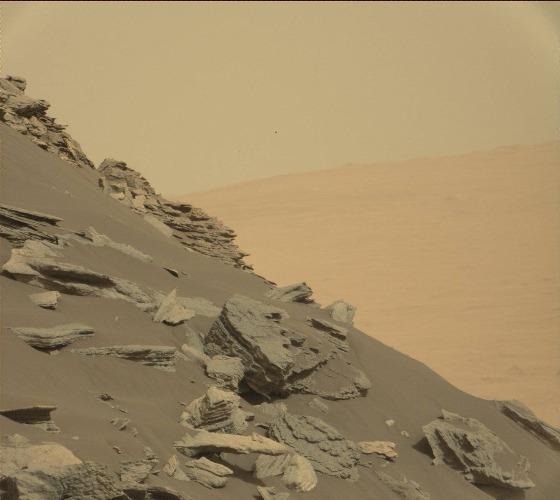
Terrain classes present: Bedrock, Gravel / Sand / Soil, Rock, Shadow, Sky / Distant Mountains